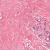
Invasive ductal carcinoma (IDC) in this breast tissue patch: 0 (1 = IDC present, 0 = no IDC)